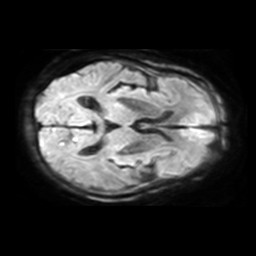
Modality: TRACE
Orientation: axial
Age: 69
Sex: male
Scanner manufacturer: philips
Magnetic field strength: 3 T
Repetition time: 3.334 s
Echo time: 0.076 s